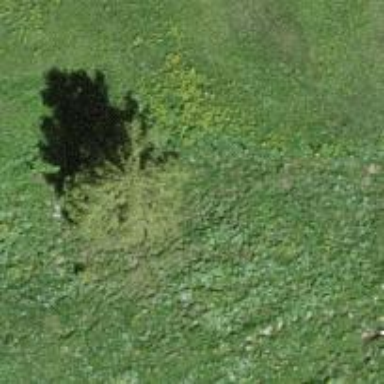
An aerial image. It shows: Needle-leaved tree in nature.